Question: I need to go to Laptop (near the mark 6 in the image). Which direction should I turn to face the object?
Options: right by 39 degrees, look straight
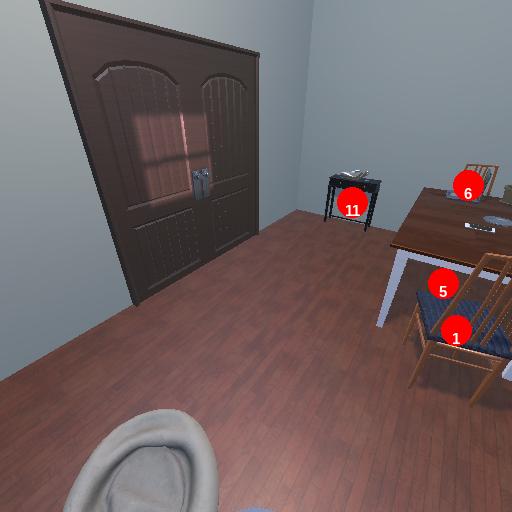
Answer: right by 39 degrees